Question: i am following the demo <URL> given by oleg.
If i try to search using the filter bar with a criteria for which no data is available then horizontal scrollbar is disappearing.
steps to reproduce:
1. open the link http://www.ok-soft-gmbh.com/jqGrid/FrozenColumnsAndFilterToggle.htm or http://jsfiddle.net/giganticuser/Pvsxp/2/
2. click on filter button in the footer of grid
3. type "asdf" in first column

you will see the horizontal scroll bar disappearing.
can anybody suggest how to make sure horizontal scroll bar doesn't get disappear
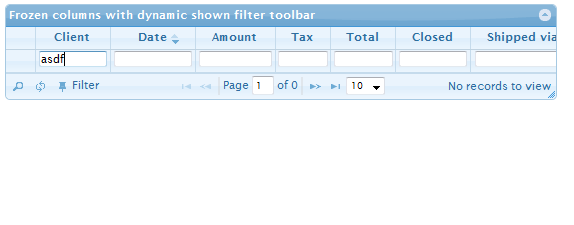
Answer: Try adding the following CSS style rules as a work-around:
'''
table.ui-jqgrid-btable tr.jqgfirstrow td { border: none; }
table.ui-jqgrid-btable { height: 1px; }
'''
<URL>
This will prevent the table containing your data from rendering at 0 height so that it will reserve its width even when there are no rows to display. You may also try setting the table's display property to block or inline-block to see whether that will work without the height rule.